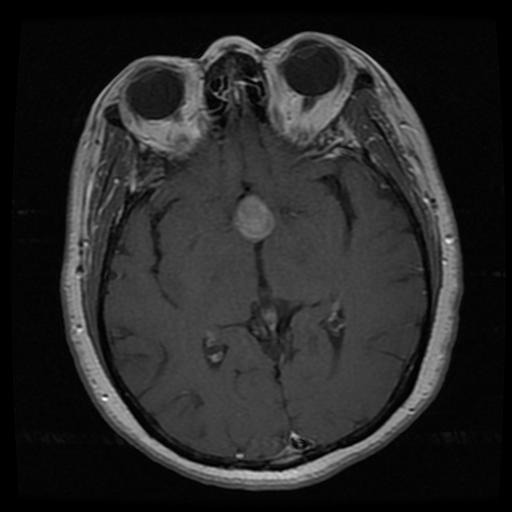
Label: pituitary